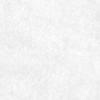
Label: no_change